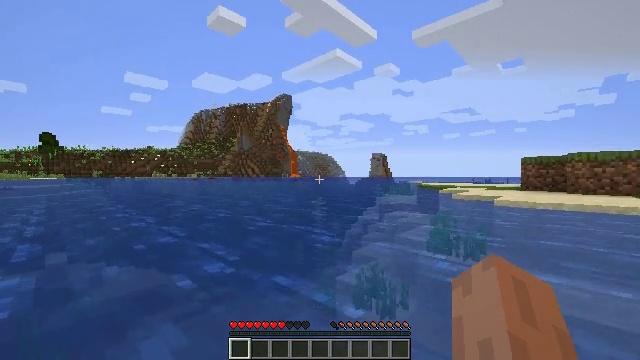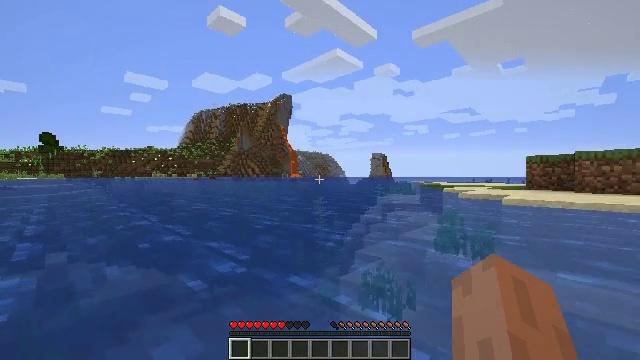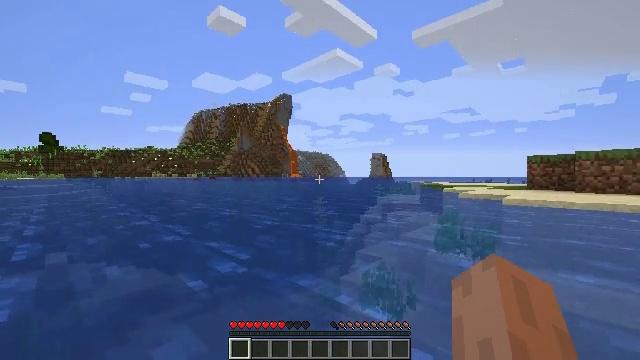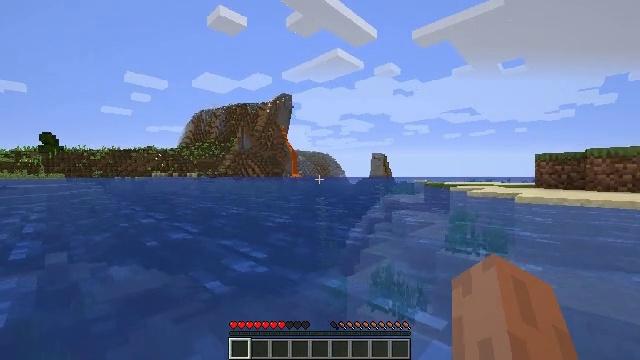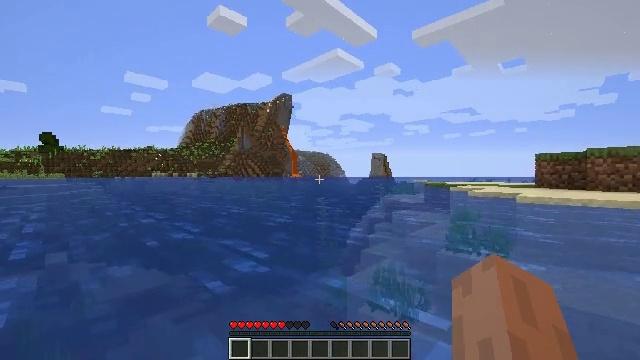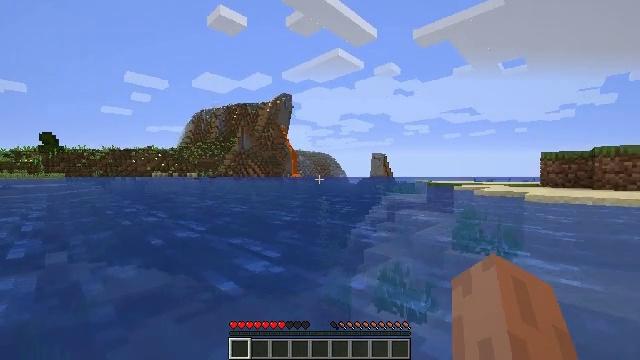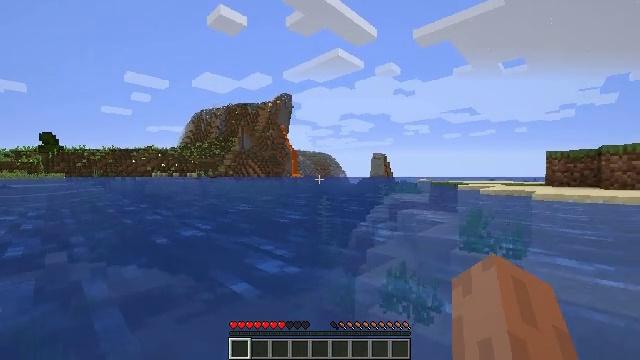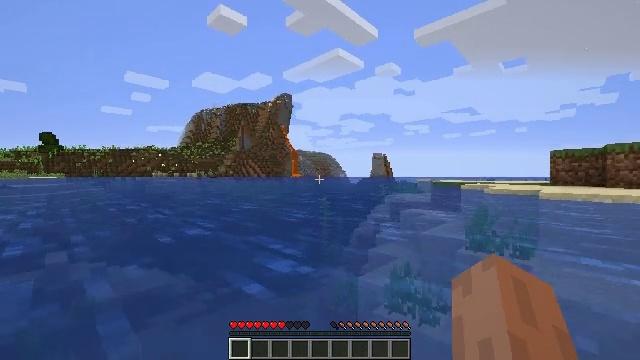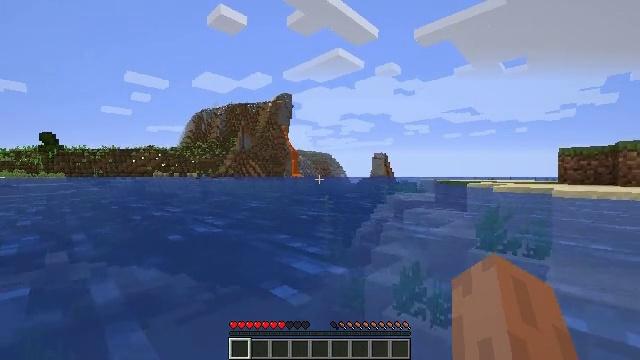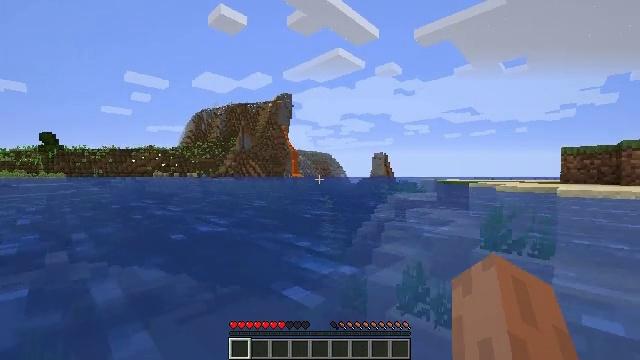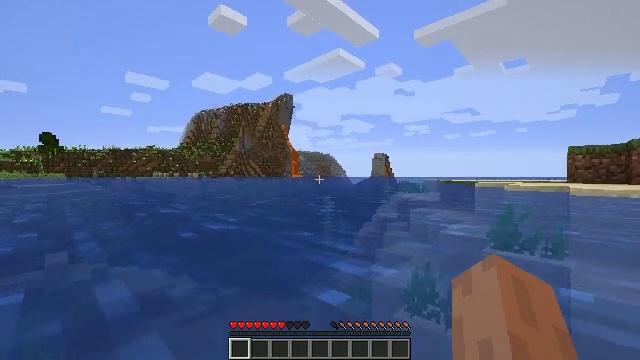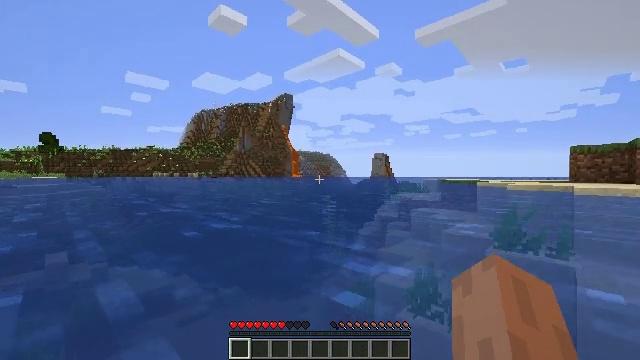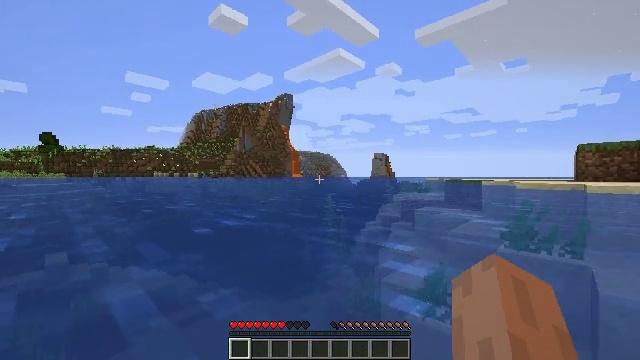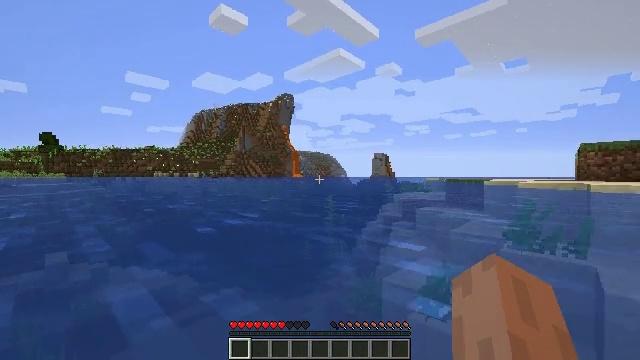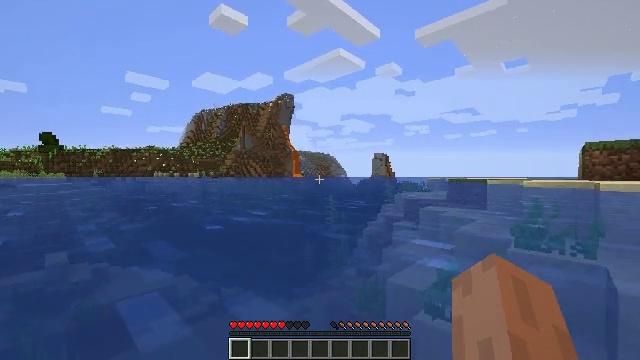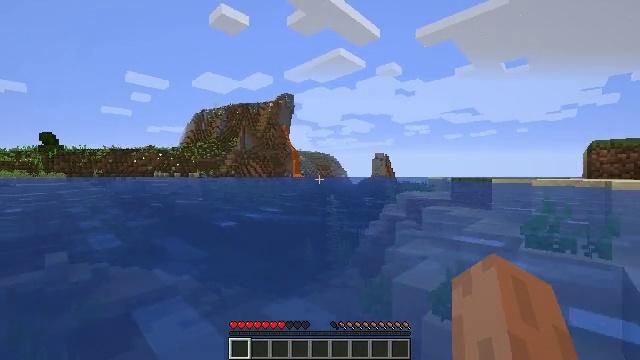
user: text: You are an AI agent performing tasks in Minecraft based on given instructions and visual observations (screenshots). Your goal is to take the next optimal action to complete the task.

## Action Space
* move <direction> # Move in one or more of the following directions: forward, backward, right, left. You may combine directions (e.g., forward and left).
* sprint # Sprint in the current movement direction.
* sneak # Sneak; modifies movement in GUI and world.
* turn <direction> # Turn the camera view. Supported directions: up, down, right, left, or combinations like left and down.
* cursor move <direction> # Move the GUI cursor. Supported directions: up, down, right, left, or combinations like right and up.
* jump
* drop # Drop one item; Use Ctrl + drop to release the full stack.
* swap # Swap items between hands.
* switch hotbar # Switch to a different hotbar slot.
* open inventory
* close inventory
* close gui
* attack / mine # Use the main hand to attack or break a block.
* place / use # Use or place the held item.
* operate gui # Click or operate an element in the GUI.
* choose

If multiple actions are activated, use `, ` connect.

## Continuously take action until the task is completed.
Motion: motion action
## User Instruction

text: Mine the birch planks.
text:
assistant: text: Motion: move forward and move left, attack / mine
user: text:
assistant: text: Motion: move forward and move left, attack / mine
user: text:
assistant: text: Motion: move forward and move left, attack / mine
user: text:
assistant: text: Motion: move forward and move left, attack / mine
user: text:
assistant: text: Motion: move forward and move left, attack / mine
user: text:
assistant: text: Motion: move forward and move left, attack / mine
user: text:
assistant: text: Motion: move forward and move left, attack / mine
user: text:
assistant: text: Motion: move forward and move left, attack / mine
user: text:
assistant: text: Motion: move forward and move left, attack / mine
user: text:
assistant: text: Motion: move forward and move left, attack / mine
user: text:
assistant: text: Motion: move forward and move left, attack / mine
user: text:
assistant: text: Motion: move forward and move left, attack / mine
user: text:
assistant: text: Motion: move forward and move left, attack / mine
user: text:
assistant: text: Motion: move forward and move left, attack / mine
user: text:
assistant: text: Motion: move forward and move left, attack / mine
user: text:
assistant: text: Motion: move forward and move left, attack / mine
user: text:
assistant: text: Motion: move forward and move left, attack / mine
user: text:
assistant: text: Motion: move forward and move left, attack / mine
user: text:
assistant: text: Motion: move forward and move left, attack / mine
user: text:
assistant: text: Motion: move forward and move left, turn left, attack / mine
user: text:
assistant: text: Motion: move forward and move left, turn left, attack / mine
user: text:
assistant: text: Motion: move forward and move left, turn left and down, attack / mine
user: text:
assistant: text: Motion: move forward and move left, turn left and down, attack / mine, jump
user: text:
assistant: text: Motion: move forward and move left, turn left, attack / mine, jump
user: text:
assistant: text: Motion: move forward, turn left, attack / mine, jump
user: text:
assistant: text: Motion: move forward, attack / mine, jump
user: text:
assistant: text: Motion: move forward, attack / mine, jump
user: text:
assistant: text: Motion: move forward, turn left, attack / mine, jump
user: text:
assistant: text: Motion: move forward, turn left, attack / mine, jump
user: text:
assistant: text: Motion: move forward, turn left, attack / mine, jump